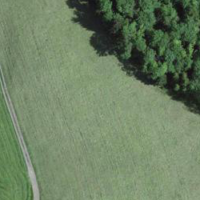
EUNIS habitat code: 24
Species observed at this site:
Caltha palustris